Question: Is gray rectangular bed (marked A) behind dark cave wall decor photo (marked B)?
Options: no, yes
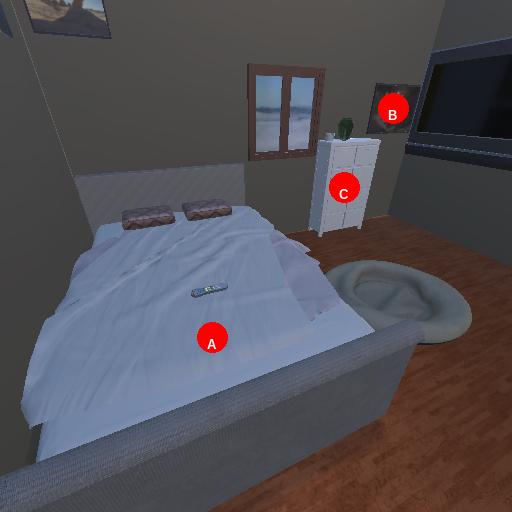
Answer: no